Interaction volume radius: 10 \u00c5
Interaction volume height: 35 \u00c5
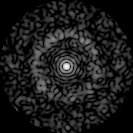
Disorder parameter: 0.8071